Question: In work and in home I have VS2010 installed. But in work I have this one cool feature. On the code behind file I have two drop downs. When I select some object in the left one lets say a testButton or Default2 (a page class), on the right one I get all available events for that object and when I select an event Visual Studio autogenerates it in my code-behind file. In my home VS I actually have does 2 drop downs but they work different. I have available objects on the right one but when I select for example the testButton it shows me the aspx page and points this button :/ Should I set sommething in the VS configuration or maybe in work I have some addon which I'm not aware of? Any ideas?

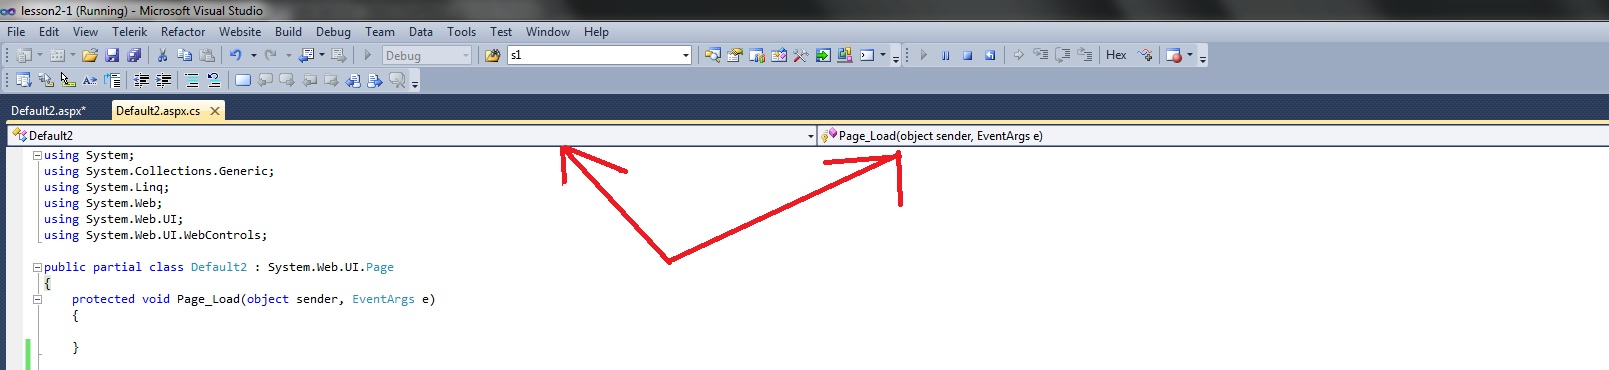
Answer: Ok I think I've found the answer. It seems that this feature is only available when the current file is in VB.Net. In my opinion this suks :/